Question: I've got a google map page on my website where I want to load a series of KMZ files showing blocks of land. I am generating the KMZs in Google Earth which are made up of an Image Overlay and a series of Polygons. I first load the Image Overlay, which is a PNG made up of black lines and transparent background - this shows the boundary lines of the plots of land. Then I draw polygons over this image to group related plots. Before exporting the KMZ from Google Earth I make sure the image is displayed in the foreground, above the polygons. However, after exporting and loading the KMZ into the Google Map on my webpage, the Image Overlay is loaded at the back with the polygons layered on top, obscuring the boundary-line details shown in the image.
I have tried the following options in Google Earth to bring the image to the top, none of which result in the correct layering in my map:
- - - -
However, every one of these attempts still results in the KMZ being displayed incorrectly in my webpage - the Image Overlay is displayed at the back:

I've also attempted putting the polygons into one KMZ and the Image Overlay into another, loading each separately into my map with a higher zIndex for the KMZ with the image, and the Image Overlay is still layered below the polygons.
In terms of my client-side code to add the KMZ files (in case I'm doing something wrong there), I get the URL for each KMZ and pass it into the following method:
'''
function addKMZFile(myMap, kmzUrl) {
var kmzLayer = new google.maps.KmlLayer({
url: kmzUrl,
preserveViewport: true,
map: myMap,
clickable: true
});
}
'''
I've uploaded an example KMZ to my file server, which can be used for testing purposes (the KMZ is added to my map with the method above):
<URL>
I can't seem to see any specific mention in the Google Maps KML documentation about image-overlay or how layering within KML is carried out. Is there a way to configure the KML so that the Image Overlay is layered above the Polygons when being displayed in Google Maps?
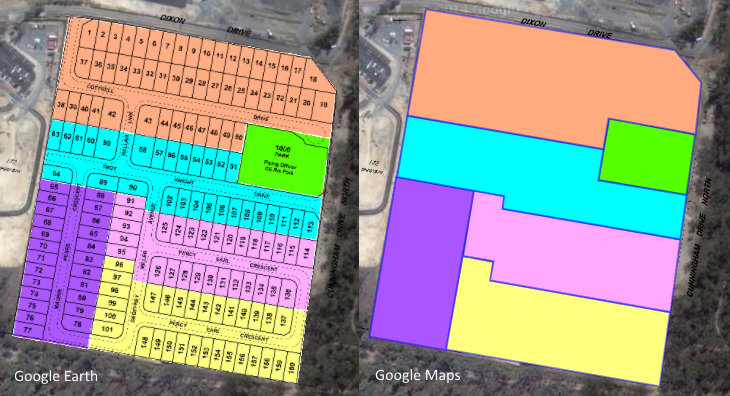
Answer: Since there doesn't appear to be a way to render the overlay above the polygons natively in Google Maps, the workaround I've gone with is to reduce the opacity of the polygons so that the overlay is visible below them.
This also gives the added benefit that the underlying map imagery is somewhat visible (since my overlay has a transparent background):